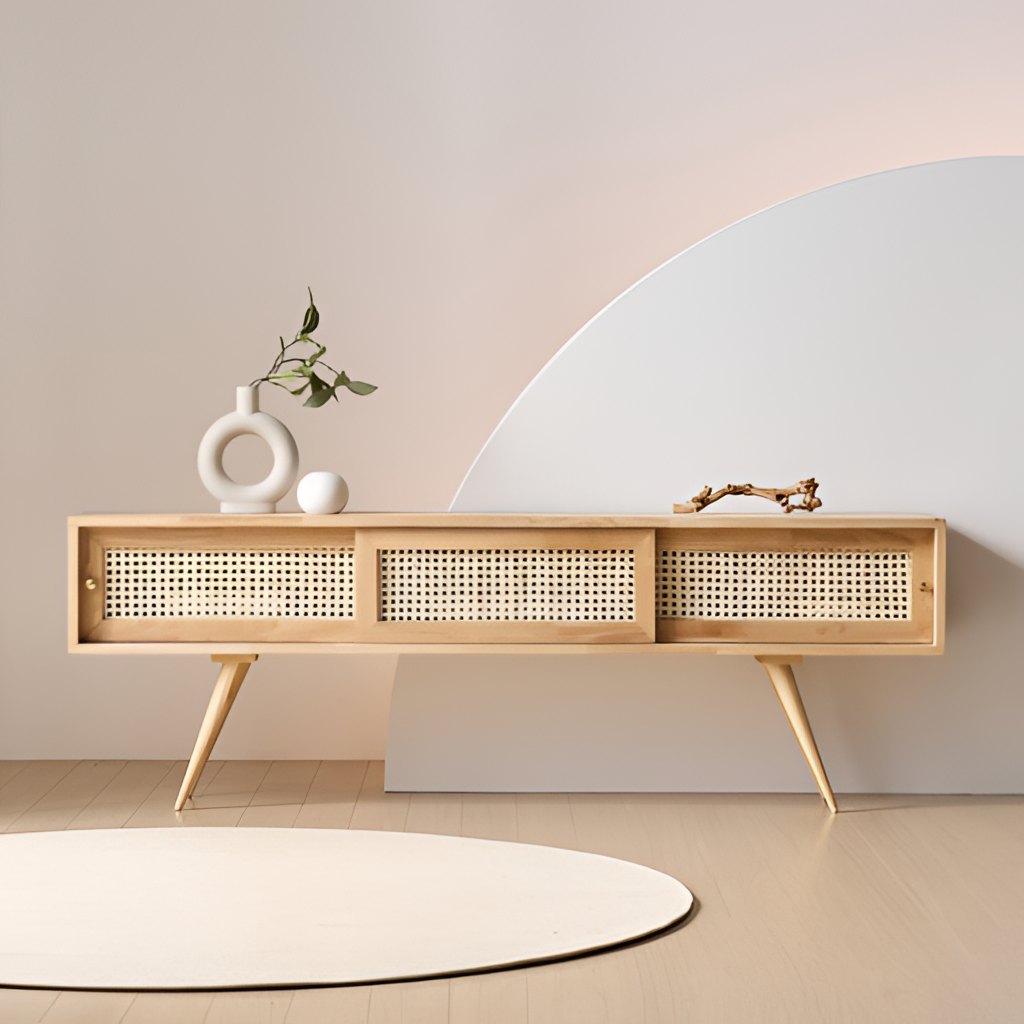
beige wood console table, living room, paint wallpaper, with vertical two tone pattern, wood flooring, with plank pattern, minimalist